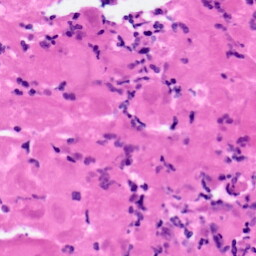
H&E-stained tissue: Pancreatic